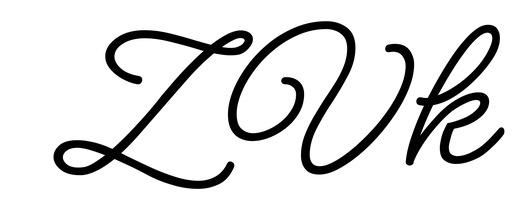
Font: MeowScript-Regular